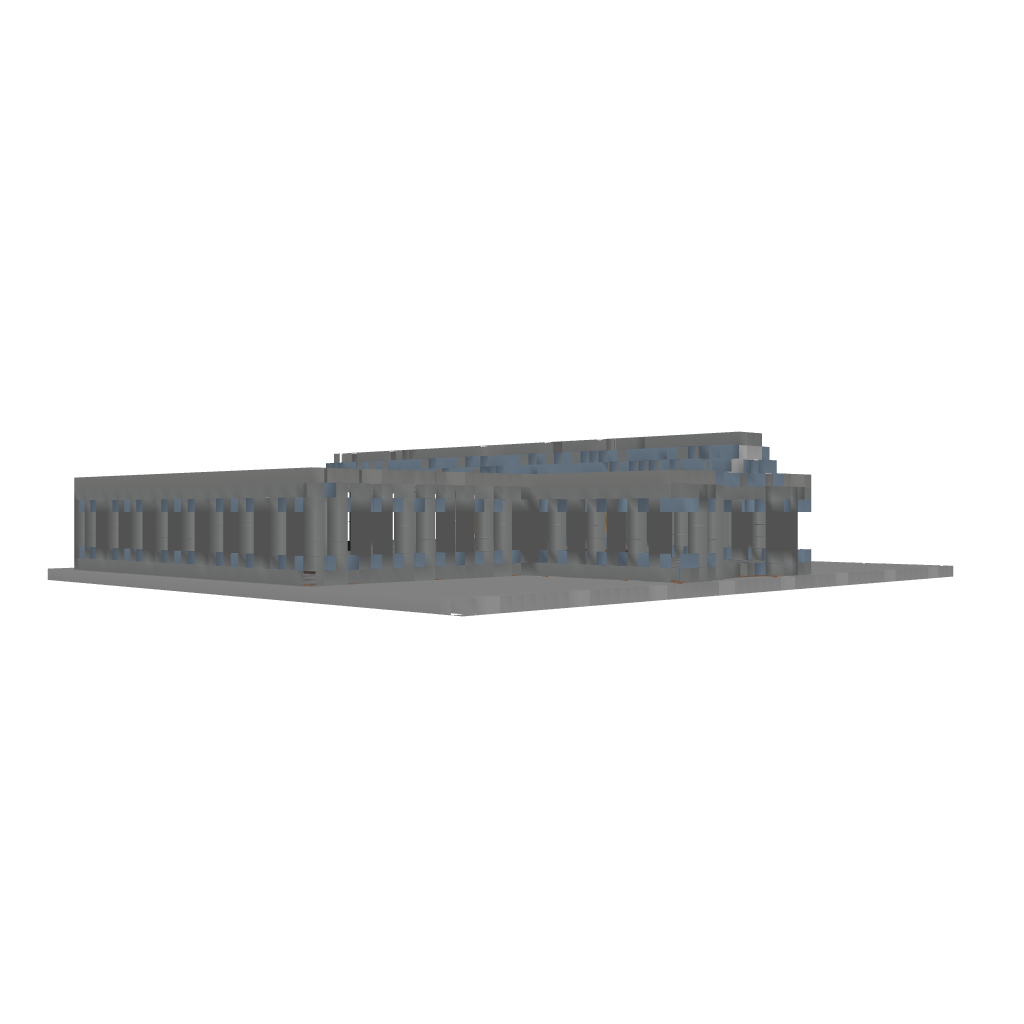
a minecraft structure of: medieval - town hall